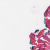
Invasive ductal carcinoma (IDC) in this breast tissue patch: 0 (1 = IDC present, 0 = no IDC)